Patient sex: F
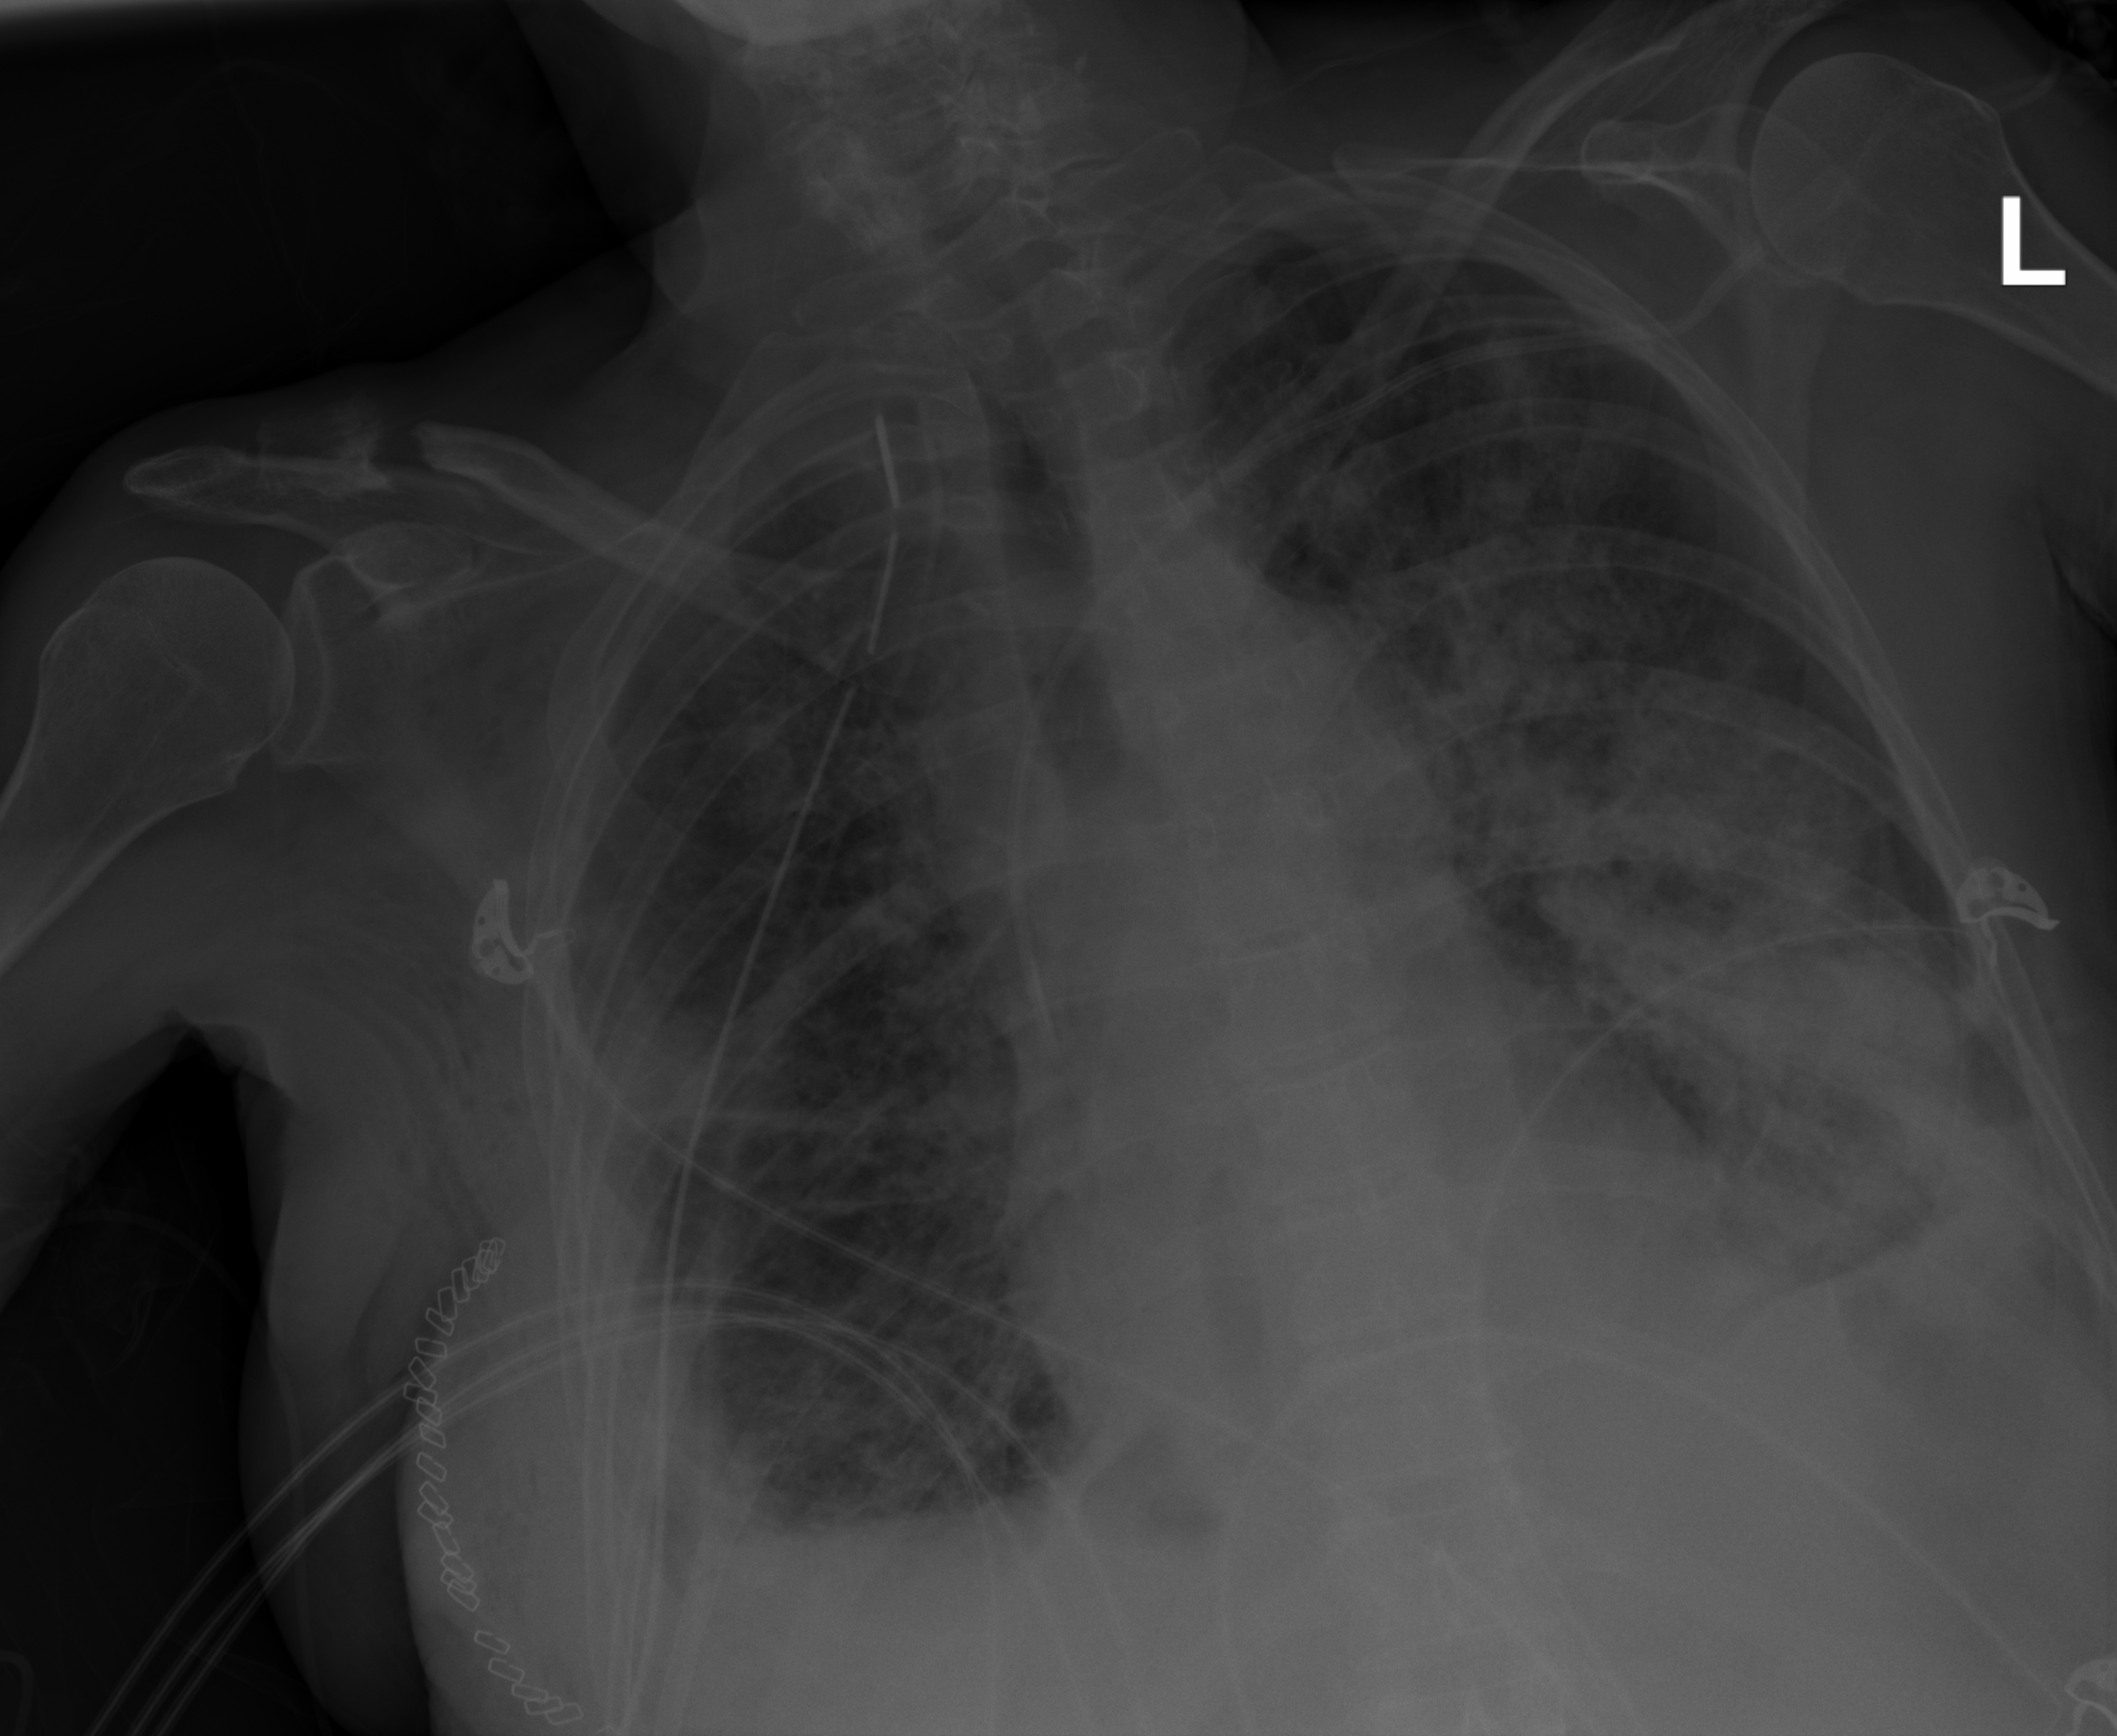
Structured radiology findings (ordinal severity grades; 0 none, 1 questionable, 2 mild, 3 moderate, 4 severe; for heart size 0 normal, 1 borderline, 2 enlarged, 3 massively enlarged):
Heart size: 0
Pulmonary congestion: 0
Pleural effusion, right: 2
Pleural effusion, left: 2
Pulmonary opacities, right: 2
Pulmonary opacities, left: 3
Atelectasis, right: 3
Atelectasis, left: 3